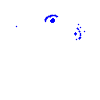
Particle: electron